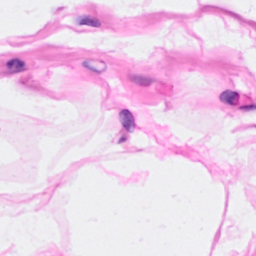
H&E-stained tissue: Breast